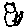
Label: cat